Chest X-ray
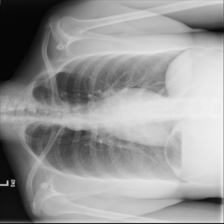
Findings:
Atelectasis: negative
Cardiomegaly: negative
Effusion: negative
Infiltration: negative
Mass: negative
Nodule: negative
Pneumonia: negative
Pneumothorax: negative
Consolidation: negative
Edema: negative
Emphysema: negative
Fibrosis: negative
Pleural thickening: negative
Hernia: negative